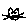
Label: cat